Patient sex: M
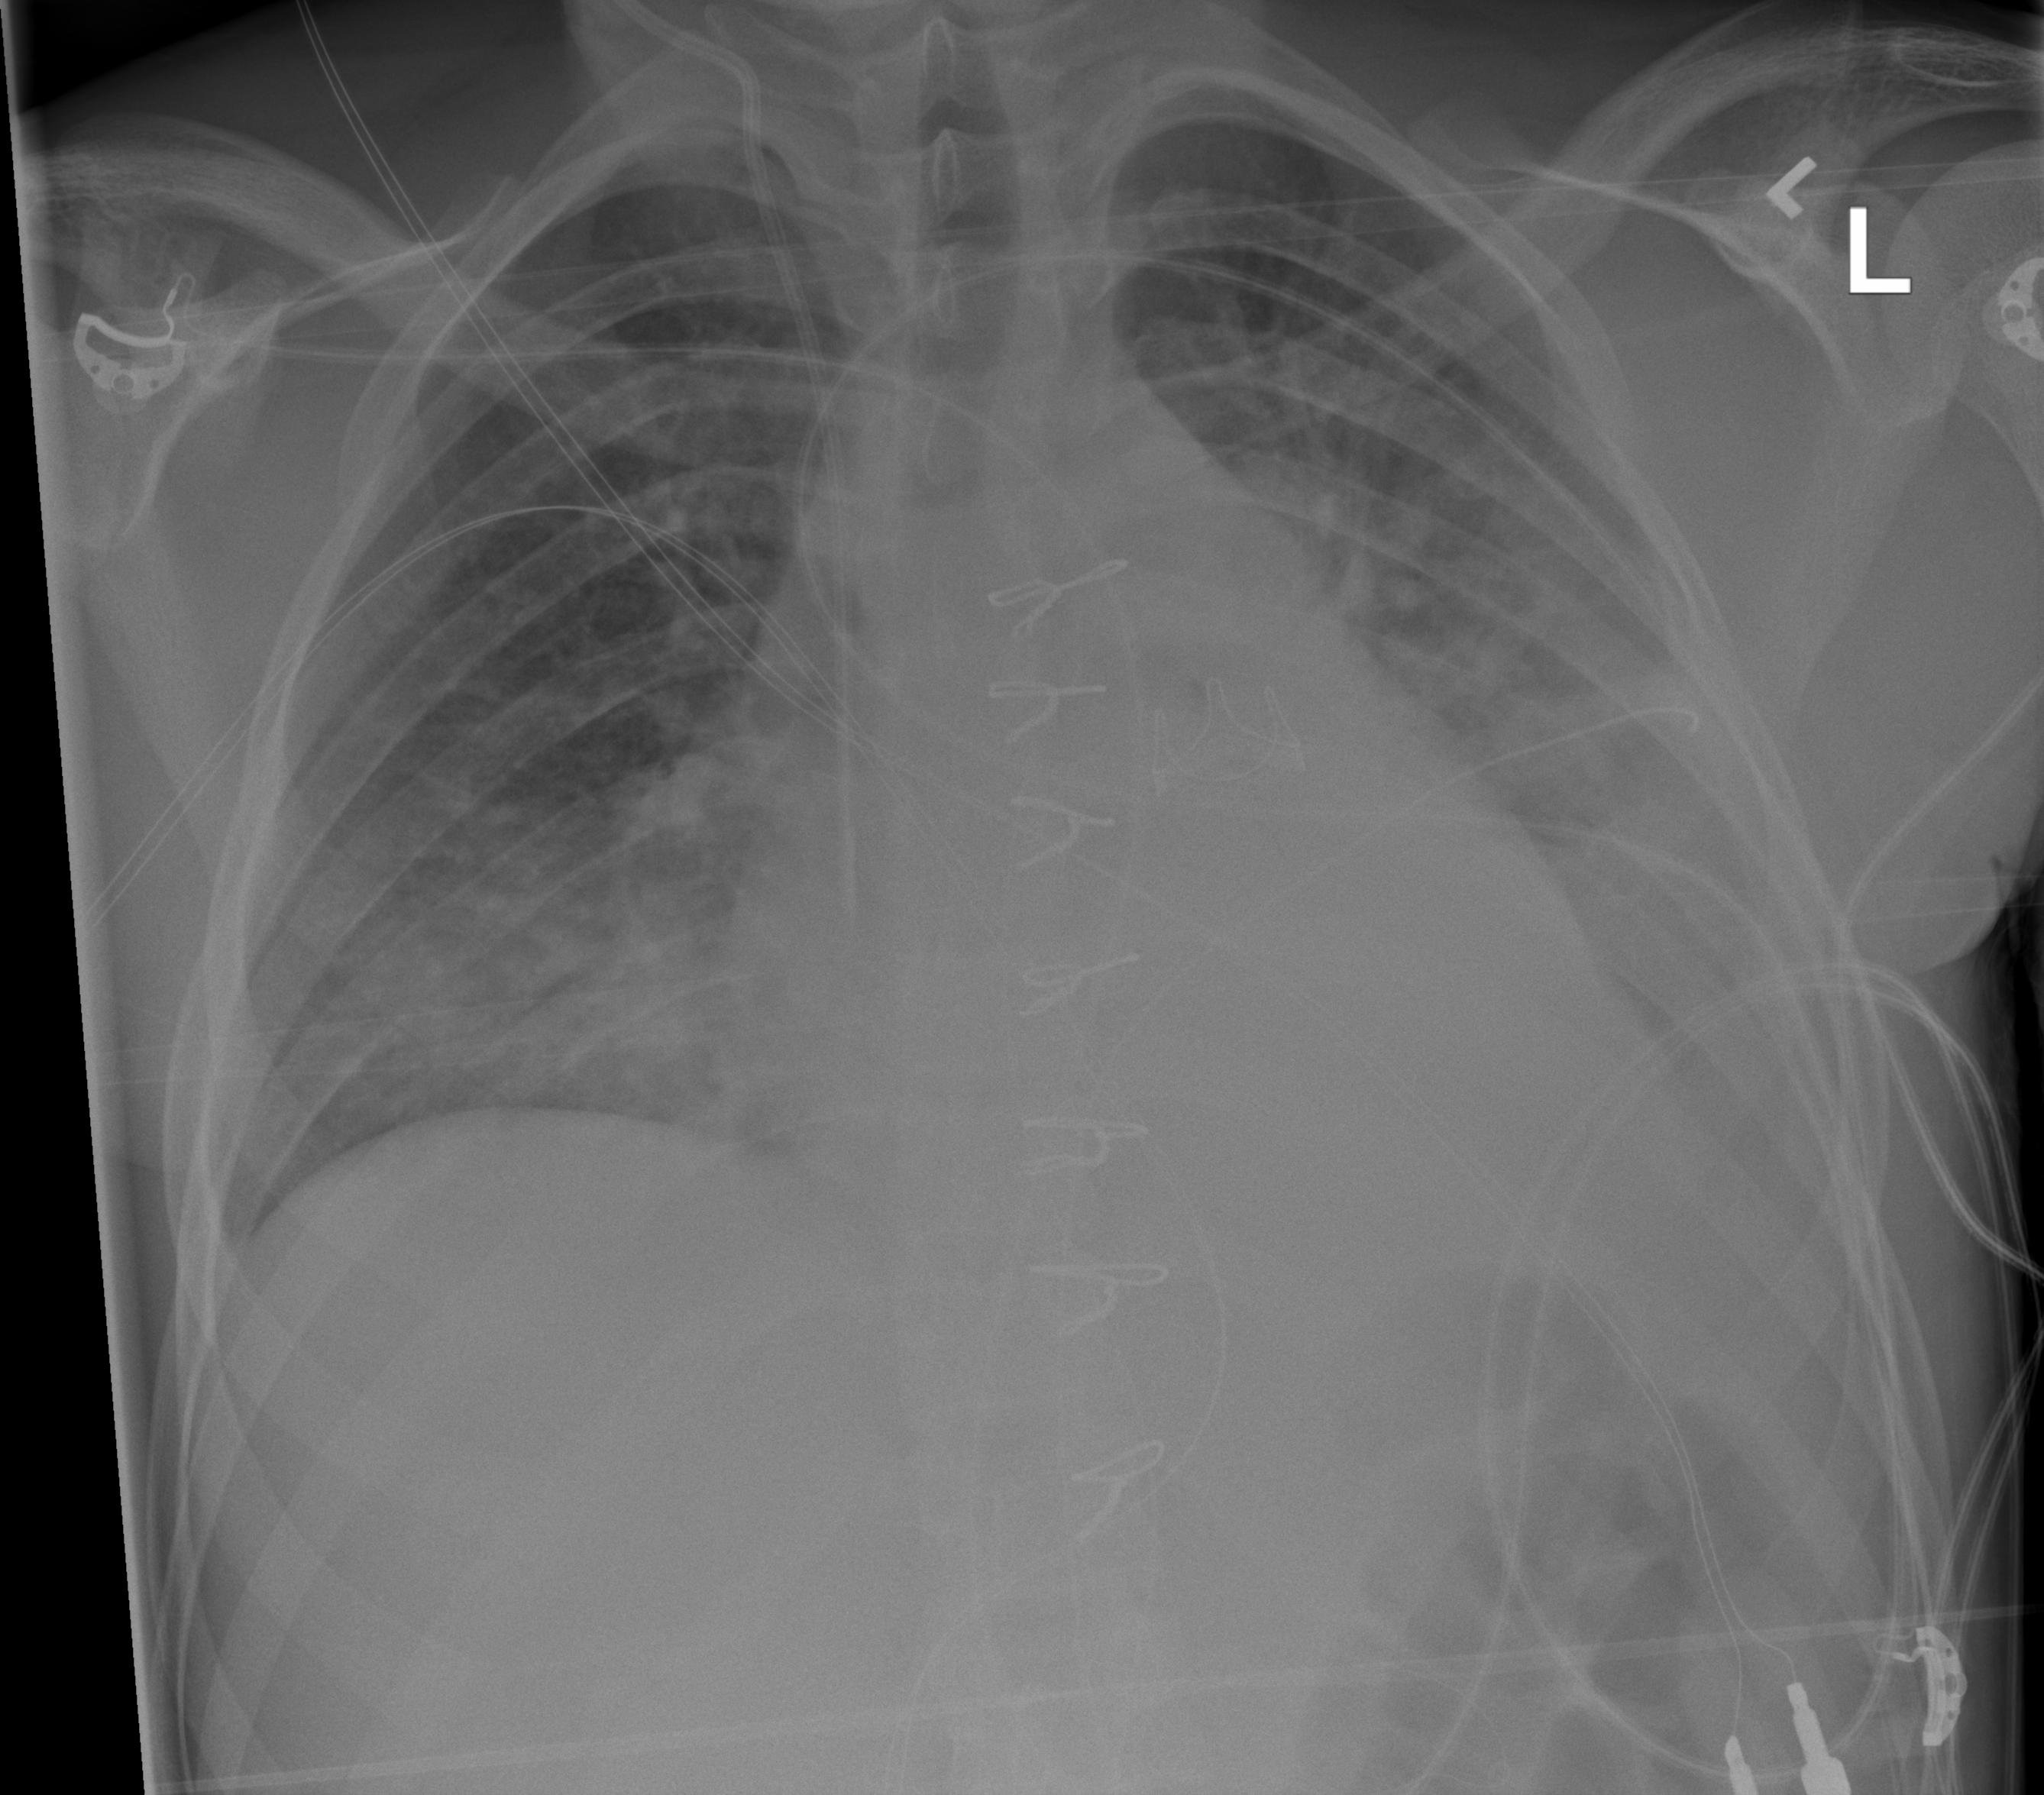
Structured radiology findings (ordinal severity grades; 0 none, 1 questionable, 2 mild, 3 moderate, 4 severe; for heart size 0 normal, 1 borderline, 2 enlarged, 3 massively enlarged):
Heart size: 0
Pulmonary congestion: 0
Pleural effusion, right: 0
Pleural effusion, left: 2
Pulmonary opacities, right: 2
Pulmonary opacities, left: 2
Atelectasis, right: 1
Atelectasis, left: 2